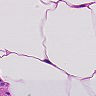
Metastatic tissue present: no